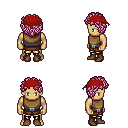
a pixel art fantasy rpg character, male body template, human, tanned skin, leather chest armor, gold greaves, pink curly afro hairstyle, red bandana, brown shoes, four views (front, back, left, right), 2x2 character sprite sheet, small pixel art, hard edges, no anti-aliasing